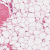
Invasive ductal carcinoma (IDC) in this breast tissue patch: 0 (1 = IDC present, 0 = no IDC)